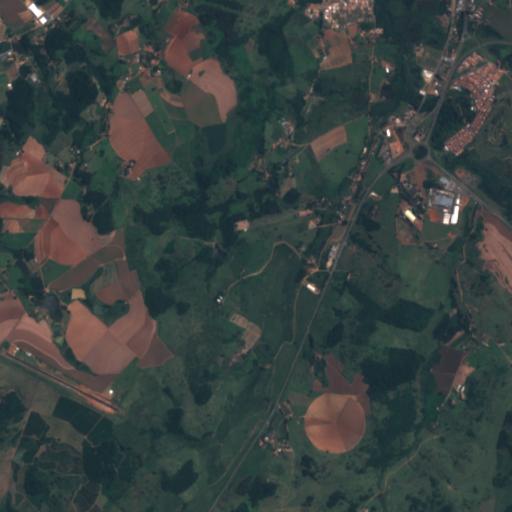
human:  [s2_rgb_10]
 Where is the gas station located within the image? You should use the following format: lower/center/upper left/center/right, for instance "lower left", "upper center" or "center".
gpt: The gas station is located in the center of the image.
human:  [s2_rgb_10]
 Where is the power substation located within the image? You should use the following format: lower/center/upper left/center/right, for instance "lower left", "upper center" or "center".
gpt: The power substation is located in the upper right of the image.
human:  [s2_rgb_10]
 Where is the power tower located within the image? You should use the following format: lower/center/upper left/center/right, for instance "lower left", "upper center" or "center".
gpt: The power tower is located in the upper right of the image.
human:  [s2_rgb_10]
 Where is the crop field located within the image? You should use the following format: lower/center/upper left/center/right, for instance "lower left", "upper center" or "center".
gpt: There is no crop field in the image.